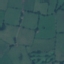
Label: Pasture